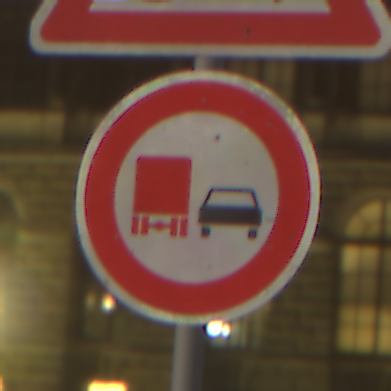
Verkehrszeichen: UeberholverbotKraftfahrzeuge
Zusatzzeichen oben: SchleuderOderRutschgefahr
Umgebung: Outdoor, Urban
Tageszeit: Night
Wetter: Overcast
Licht: Artificial
Jahreszeit: NotSpecified
Kontrast: HighContrast